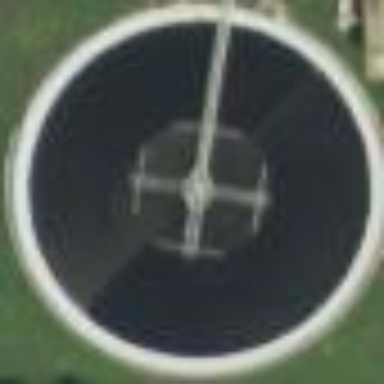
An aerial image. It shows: Wastewater basin.